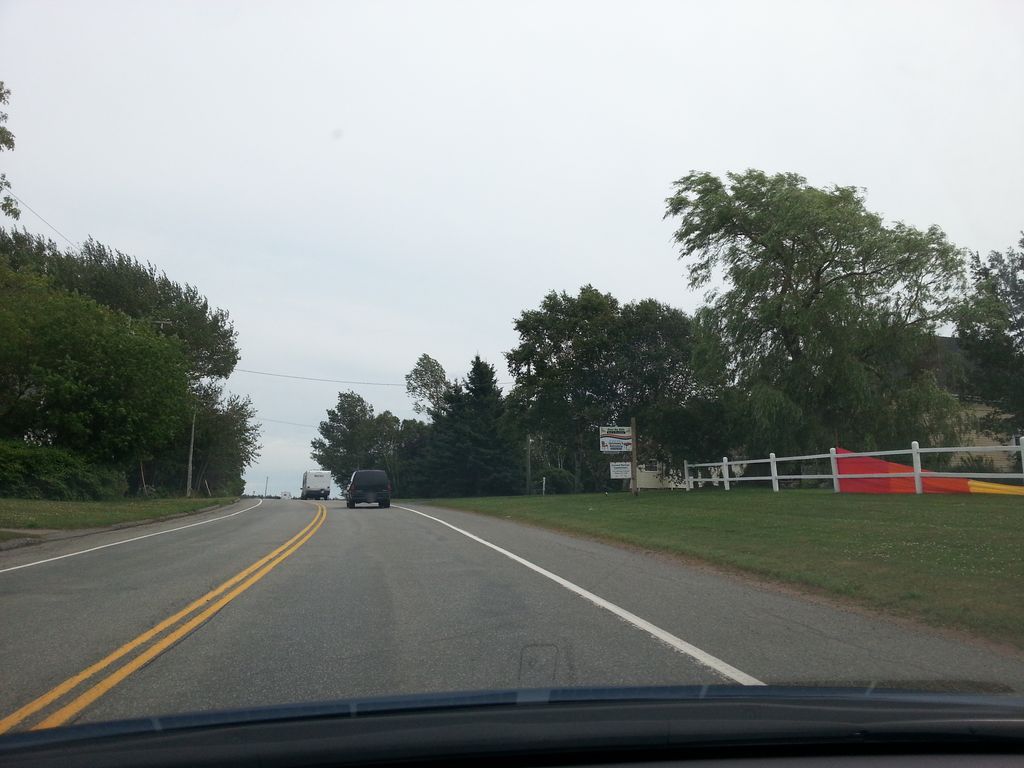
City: charlottetown